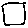
Label: square